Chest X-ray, AP view. Patient: 6 years old, sex F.
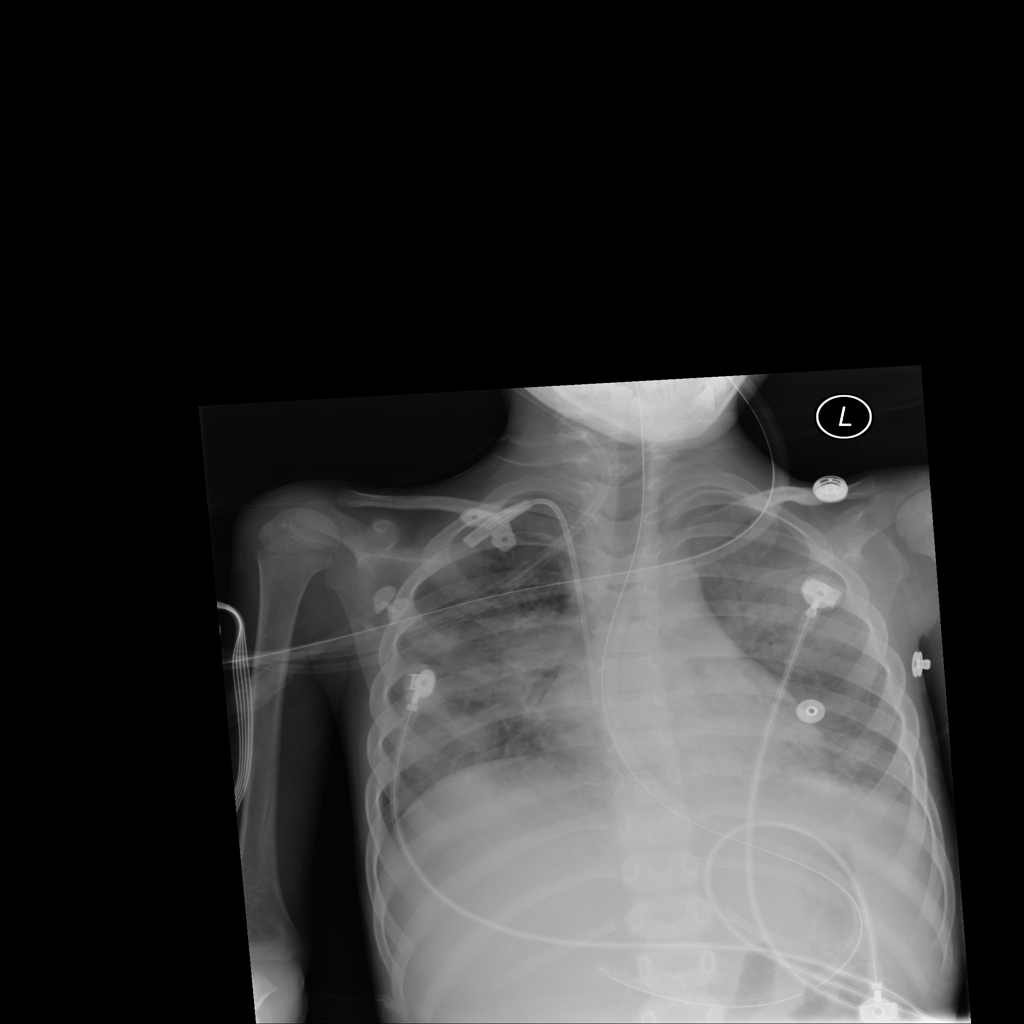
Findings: Consolidation, Infiltration